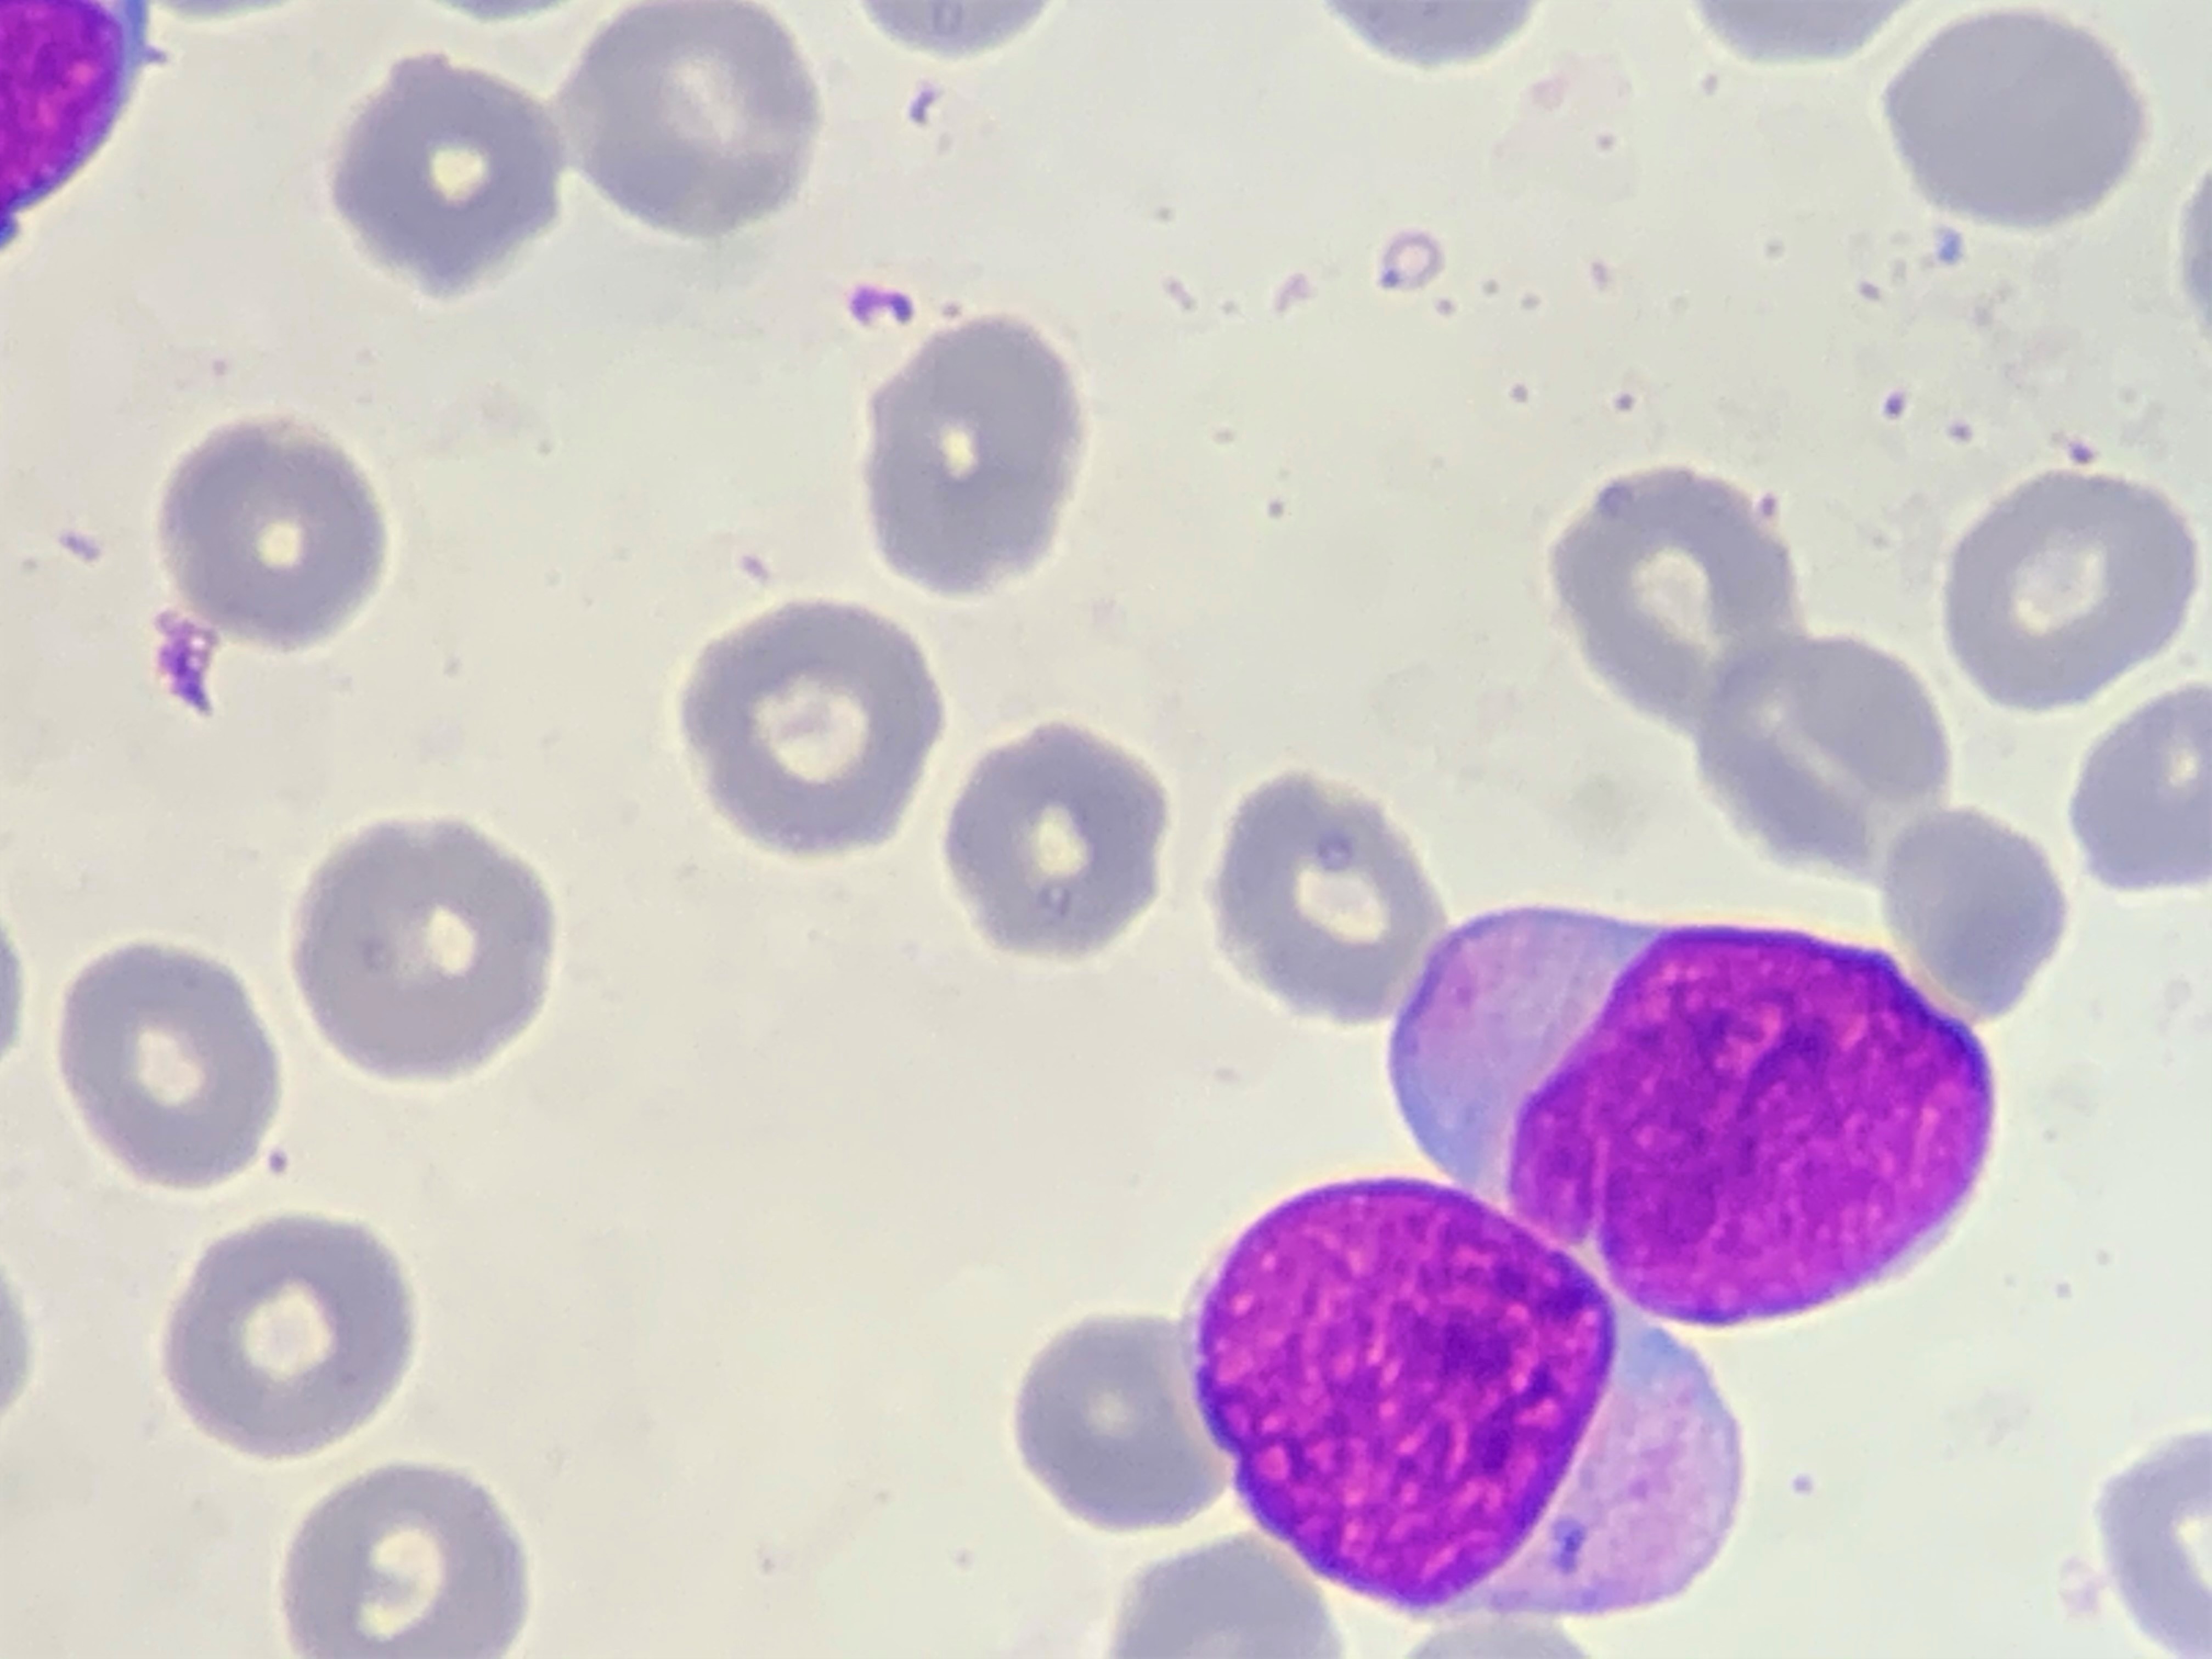
Cell type: BLAST CELLS